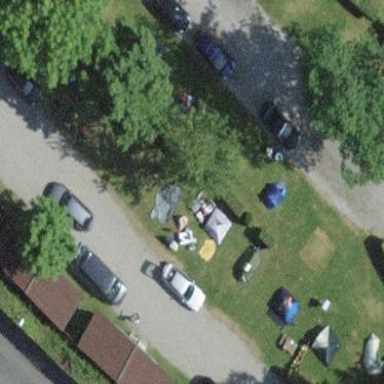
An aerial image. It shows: Camping pitch for tourists.